Field crop: tomato
Growth stage: 2
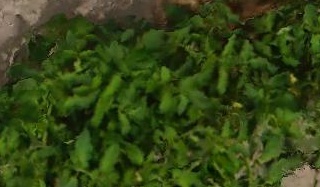
Species: tomato